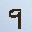
Label: 9